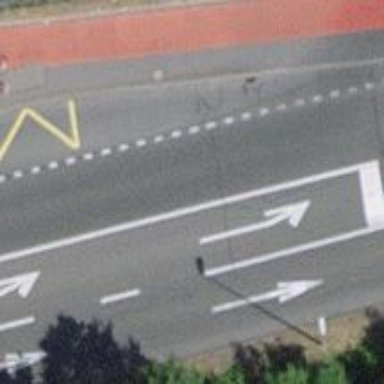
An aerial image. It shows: Secondary road with asphalt surface and cycle track.